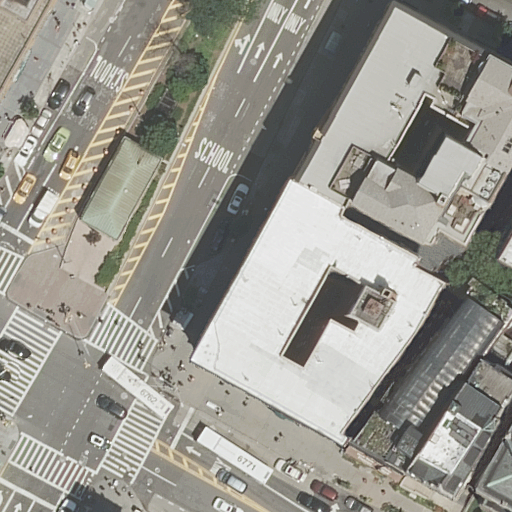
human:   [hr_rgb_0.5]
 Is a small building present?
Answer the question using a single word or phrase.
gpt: yes

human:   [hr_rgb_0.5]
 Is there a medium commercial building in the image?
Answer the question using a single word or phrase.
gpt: no

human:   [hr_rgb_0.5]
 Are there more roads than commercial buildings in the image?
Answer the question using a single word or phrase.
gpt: yes

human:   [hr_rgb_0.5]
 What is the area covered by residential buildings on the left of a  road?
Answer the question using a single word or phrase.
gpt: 2966m2

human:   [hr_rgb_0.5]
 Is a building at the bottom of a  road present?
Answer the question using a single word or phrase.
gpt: yes

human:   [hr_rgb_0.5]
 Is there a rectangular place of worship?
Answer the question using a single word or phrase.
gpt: yes

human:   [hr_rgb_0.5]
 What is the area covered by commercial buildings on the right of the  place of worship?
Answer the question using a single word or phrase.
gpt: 0m2

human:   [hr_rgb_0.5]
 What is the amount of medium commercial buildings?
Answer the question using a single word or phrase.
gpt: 0

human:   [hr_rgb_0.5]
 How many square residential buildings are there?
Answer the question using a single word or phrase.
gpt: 0

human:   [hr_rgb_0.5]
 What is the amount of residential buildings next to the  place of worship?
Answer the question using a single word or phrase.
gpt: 7

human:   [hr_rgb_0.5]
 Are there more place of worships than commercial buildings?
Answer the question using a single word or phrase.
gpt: yes

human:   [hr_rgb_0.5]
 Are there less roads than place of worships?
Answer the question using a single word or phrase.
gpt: no

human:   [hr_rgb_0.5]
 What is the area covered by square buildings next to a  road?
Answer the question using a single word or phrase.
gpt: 0m2

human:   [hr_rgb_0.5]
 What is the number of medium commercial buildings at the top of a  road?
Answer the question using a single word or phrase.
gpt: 0

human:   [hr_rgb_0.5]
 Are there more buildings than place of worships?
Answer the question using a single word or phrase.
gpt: yes

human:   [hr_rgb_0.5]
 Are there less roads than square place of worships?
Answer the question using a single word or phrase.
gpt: no

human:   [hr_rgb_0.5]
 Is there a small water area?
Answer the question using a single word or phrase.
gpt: no

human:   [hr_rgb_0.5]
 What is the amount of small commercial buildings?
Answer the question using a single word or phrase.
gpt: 0

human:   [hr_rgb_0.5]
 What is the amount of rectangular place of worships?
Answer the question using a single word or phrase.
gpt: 1

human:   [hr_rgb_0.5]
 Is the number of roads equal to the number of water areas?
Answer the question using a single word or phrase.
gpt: no

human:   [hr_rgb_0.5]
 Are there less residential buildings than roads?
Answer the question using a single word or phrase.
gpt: yes

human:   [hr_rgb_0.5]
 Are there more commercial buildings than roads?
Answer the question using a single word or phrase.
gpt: no

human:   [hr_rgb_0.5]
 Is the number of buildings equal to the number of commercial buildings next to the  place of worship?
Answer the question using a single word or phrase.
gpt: no

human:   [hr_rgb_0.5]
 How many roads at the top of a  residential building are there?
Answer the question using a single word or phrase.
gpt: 6

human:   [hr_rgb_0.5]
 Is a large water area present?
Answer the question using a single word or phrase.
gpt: no

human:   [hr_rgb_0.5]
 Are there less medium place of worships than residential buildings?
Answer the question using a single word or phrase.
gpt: yes

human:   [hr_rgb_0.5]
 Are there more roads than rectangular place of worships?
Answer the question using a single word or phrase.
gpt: yes

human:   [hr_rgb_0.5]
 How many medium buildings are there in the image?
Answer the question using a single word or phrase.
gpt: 3

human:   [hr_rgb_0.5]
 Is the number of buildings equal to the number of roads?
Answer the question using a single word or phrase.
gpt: yes

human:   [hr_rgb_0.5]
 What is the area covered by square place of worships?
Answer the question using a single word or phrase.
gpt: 0m2

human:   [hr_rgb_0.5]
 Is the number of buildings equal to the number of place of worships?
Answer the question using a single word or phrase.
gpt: no

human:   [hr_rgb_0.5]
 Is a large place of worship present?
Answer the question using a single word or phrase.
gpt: no

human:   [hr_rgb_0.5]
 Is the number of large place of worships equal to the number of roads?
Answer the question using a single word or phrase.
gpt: no

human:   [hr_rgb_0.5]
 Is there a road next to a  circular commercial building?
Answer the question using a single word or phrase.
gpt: no

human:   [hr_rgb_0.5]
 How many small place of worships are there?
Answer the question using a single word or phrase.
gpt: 1

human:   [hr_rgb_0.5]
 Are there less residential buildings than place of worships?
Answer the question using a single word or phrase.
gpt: no